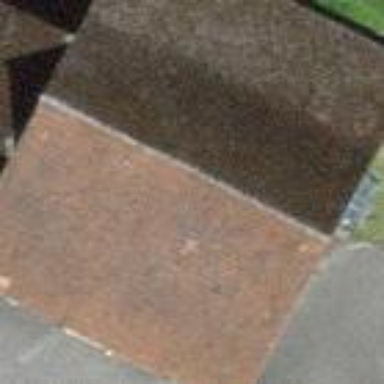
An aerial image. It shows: Barn.